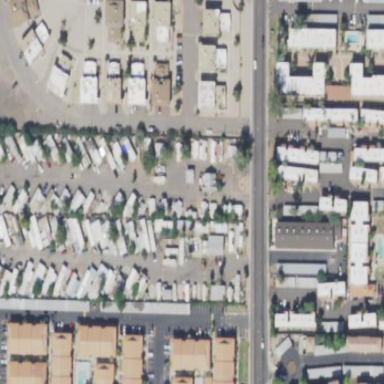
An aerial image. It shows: Residential area designated as trailer park.